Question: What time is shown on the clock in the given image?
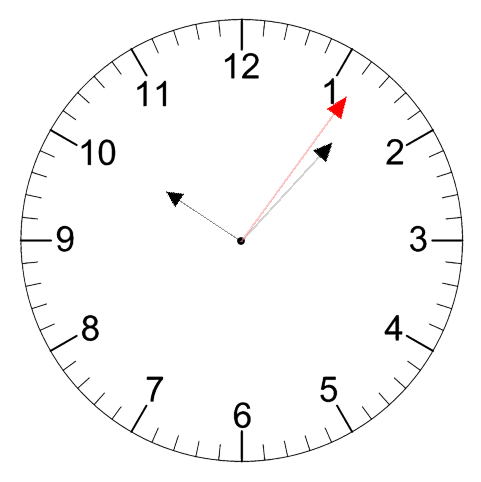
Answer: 10:07:06